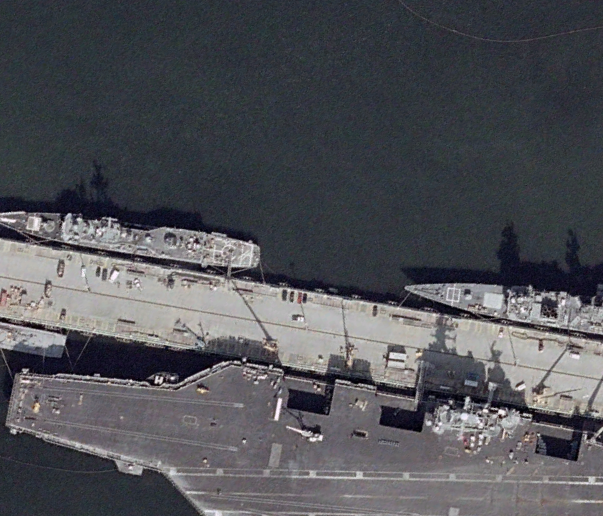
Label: Nimitz-class_aircraft_carrier